Question: I am developing a desktop software which is creating proposals and invoices. I am storing my database (MySql) in a remote server. Everything is working perfectly fine in my PC which i am using for coding.
On client machine I can add,update and delete records without any problem. But when i try to open a record in then I am facing with an error below.
I was created the report in VB.NET but when I face with the error than I opened the rpt file in Crystal Reports XI Release 2 and updated data source location, verified database and save the file. Some part of my code is :
'''
ElseIf Me.Text = "Tekliflere Gozat" Then
Form16.Text = "Teklif Detaylari:"
Dim strReportPath As String
Dim rptDoc As CrystalDecisions.CrystalReports.Engine.ReportDocument
strReportPath = My.Application.Info.DirectoryPath & "\Teklif.rpt"
rptDoc = New ReportDocument
rptDoc.Load(strReportPath)
rptDoc.SetDatabaseLogon("USER_NAME", "PASSWORD", "SERVER_IP", "DB_NAME")
Form16.CrystalReportViewer1.ReportSource = rptDoc
Form16.CrystalReportViewer1.SelectionFormula = "{teklif1.teklifno} =" & ListView1.SelectedItems(0).Text
Form16.CrystalReportViewer1.Refresh()
Form16.CrystalReportViewer1.RefreshReport()
Form16.Show()
Me.Close()
'''

Could you please advise.
Thank you.
Regards
Oguz
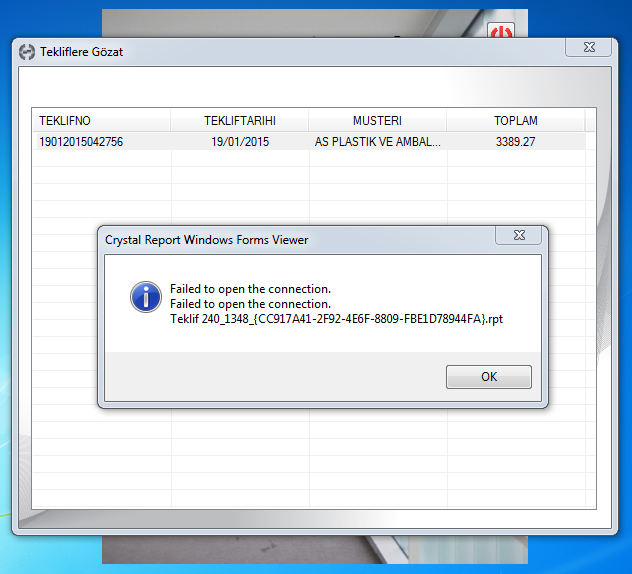
Answer: I've found the solution. But first have to look at the casue. While connecting to a remote database via my software everthing is working fine. But when I was designing a report in CR, I created a connection in database expert menu. So that means locally I am describing to CR that where and how to connect. But when I install my software with all necessery components to the client machine CR report files searching the connection criteria and as a matter of course it can not find it in client machine.
So the solution is to install Mysql ODBC Connector to the client machine and configure it with the same settings in my PC. Or as an alternative solution, define all connection and database settings programatically in your code.
Hope this helps.